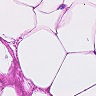
Metastatic tissue present: no